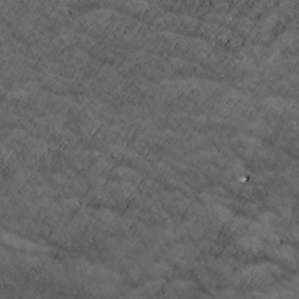
Label: non_frost